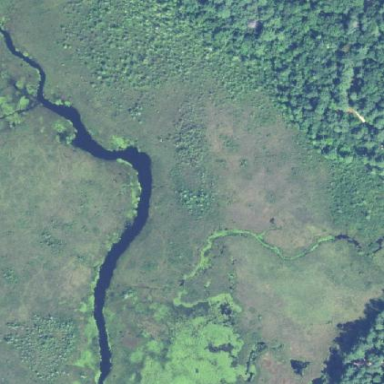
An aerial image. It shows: Marsh wetland.